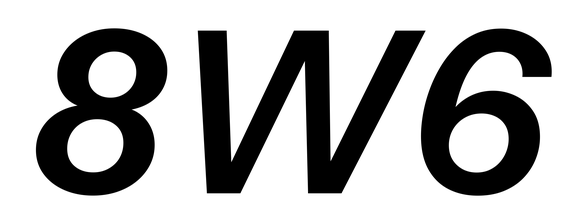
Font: InstrumentSans-Italic_SemiBold_Italic